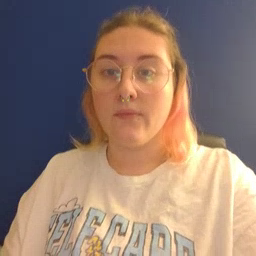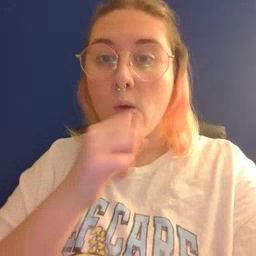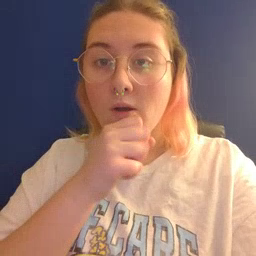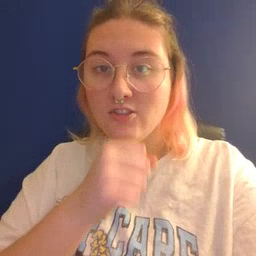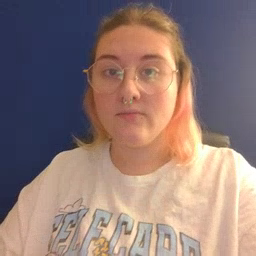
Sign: orange